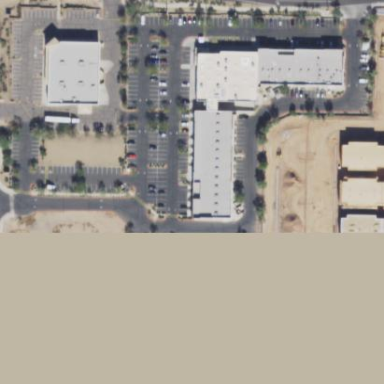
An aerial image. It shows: Parking area with surface.